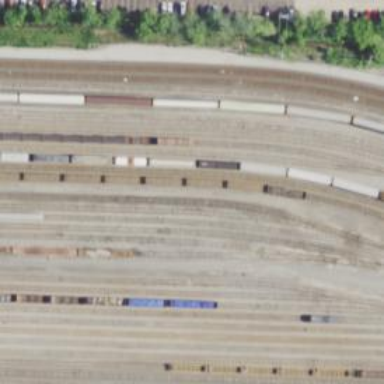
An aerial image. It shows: Railway yard in service.